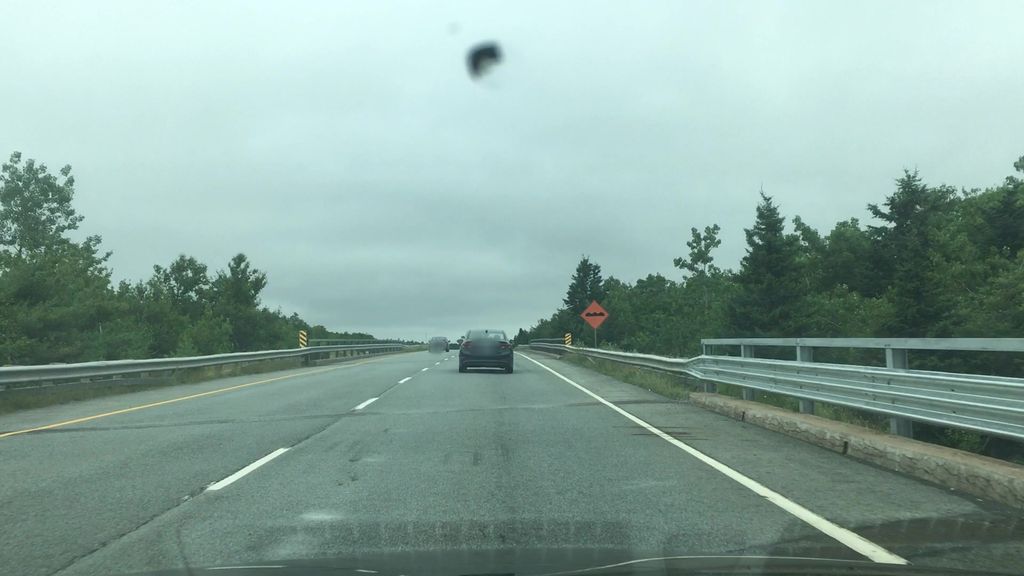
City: halifax